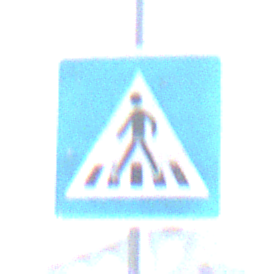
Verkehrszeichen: FussgaengerueberwegRechts
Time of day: SunriseSunset
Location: Outdoor (Urban)
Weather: Clear
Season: NotSpecified
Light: Natural